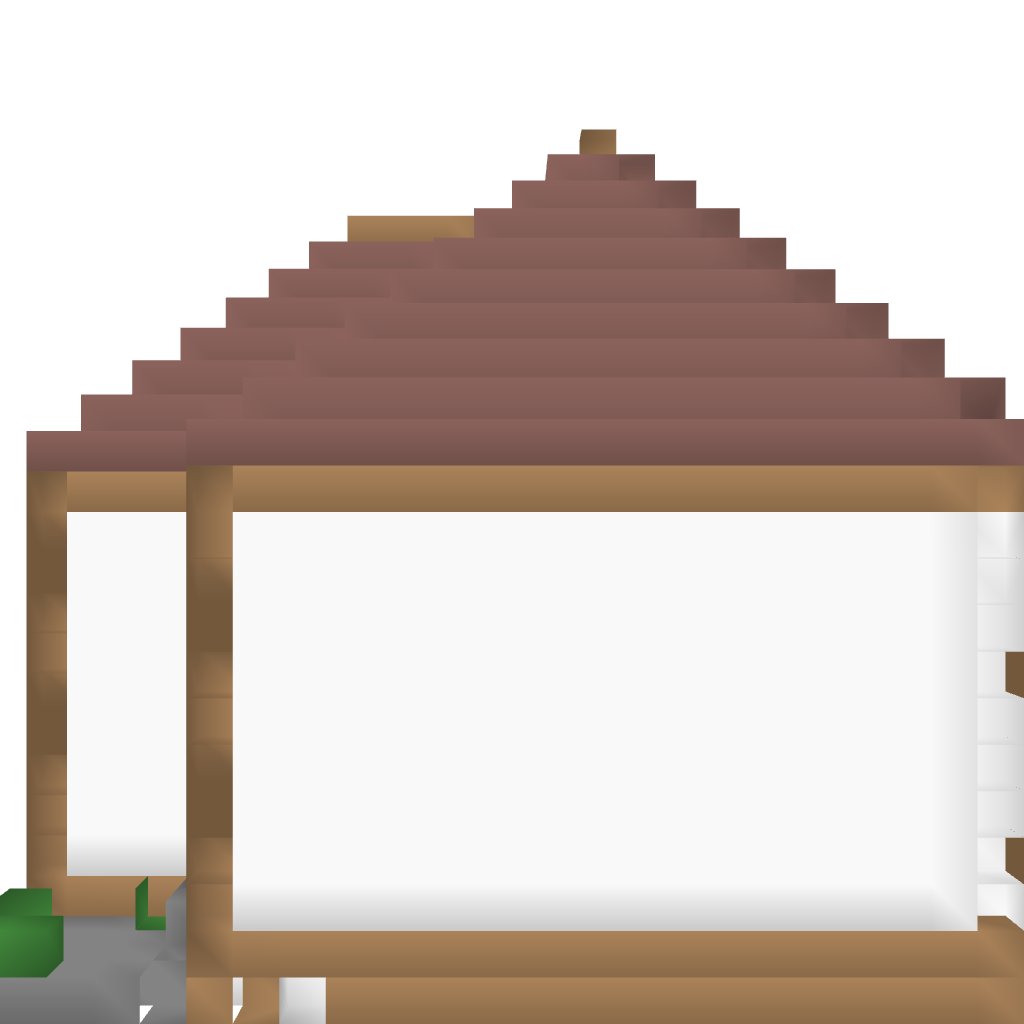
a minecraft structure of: Medium sized house good quality